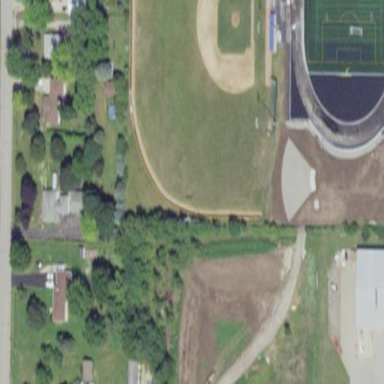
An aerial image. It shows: Baseball pitch for leisure land activities.